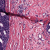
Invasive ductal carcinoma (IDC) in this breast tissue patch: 0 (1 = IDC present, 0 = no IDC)